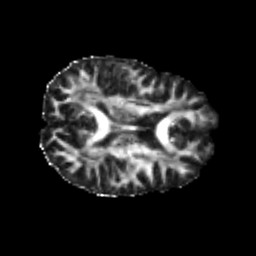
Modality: FA
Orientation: axial
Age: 22
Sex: female
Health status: healthy
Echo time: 0.074 s